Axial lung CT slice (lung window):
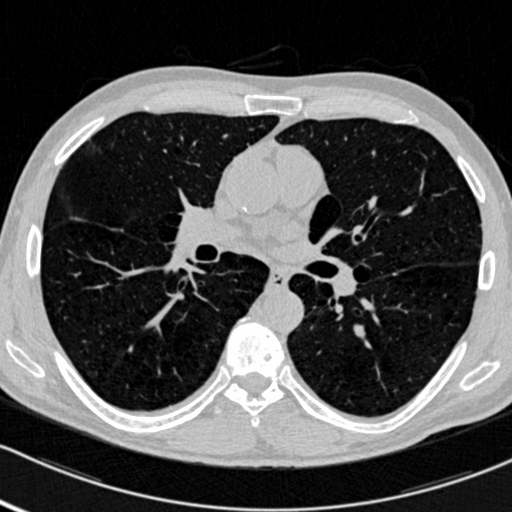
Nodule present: no